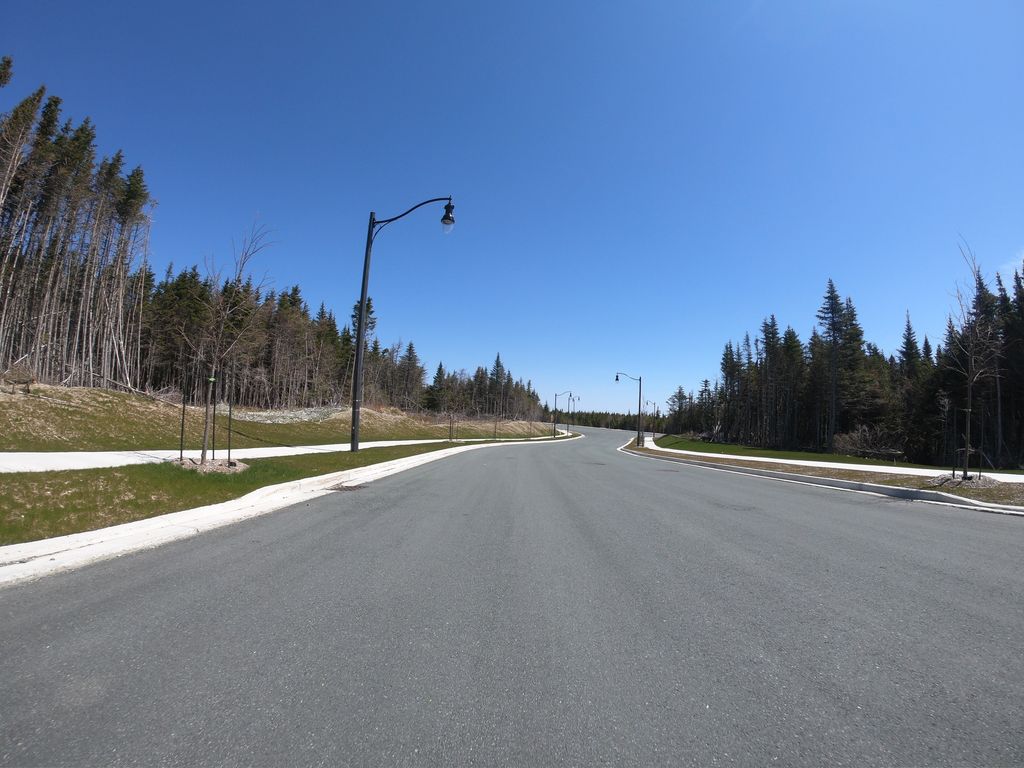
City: st_johns